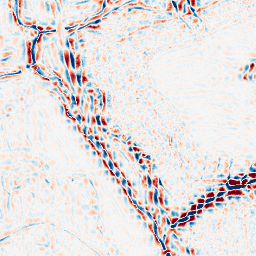
Category: wavelet
Decomposition family: wavelet_dwt
Decomposition parameters: wavelet: coif2
level: 3
Upsampling method: bspline
Upsampling parameters: scale: 4
Upsampling scale: 4